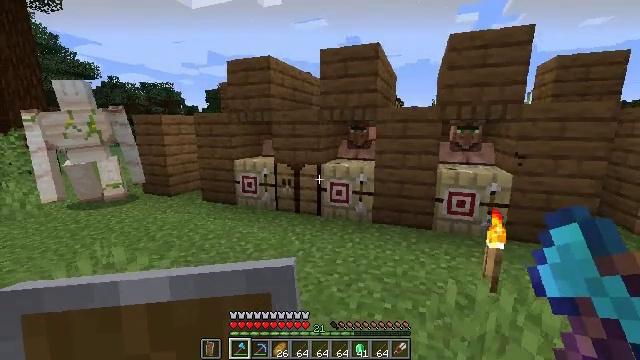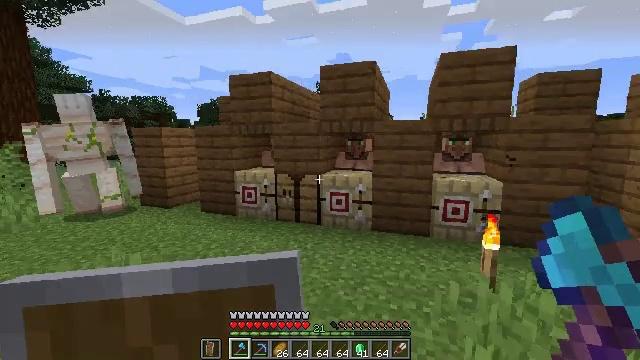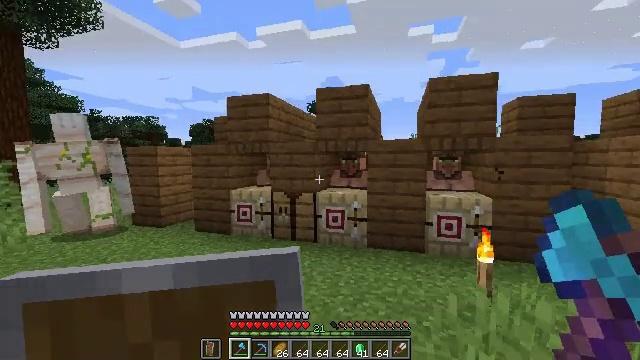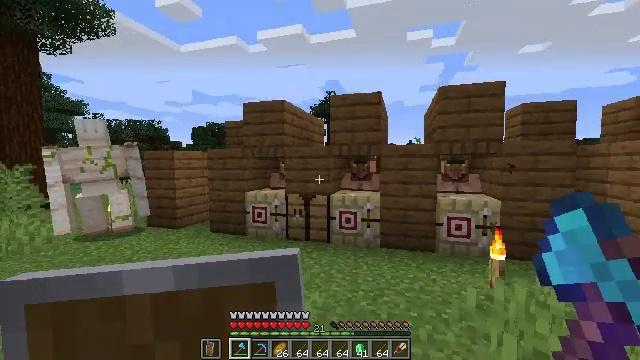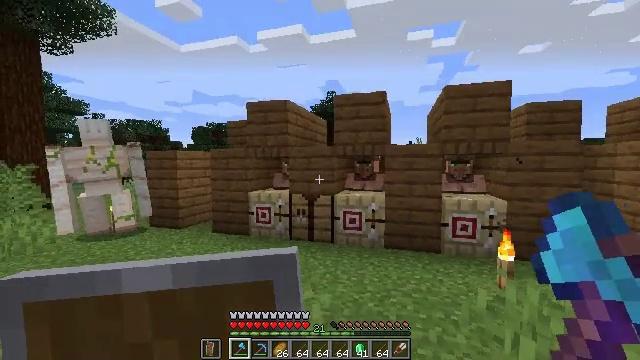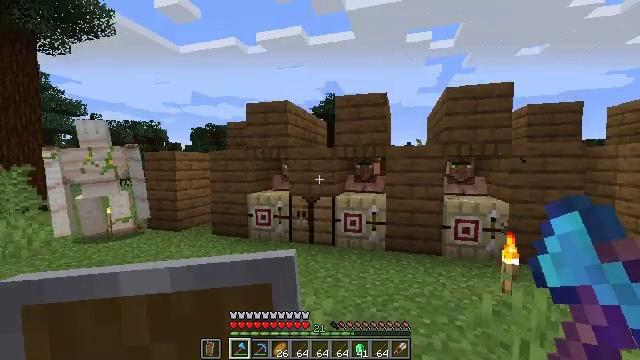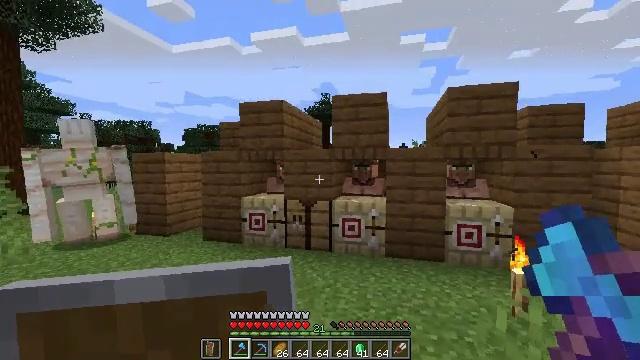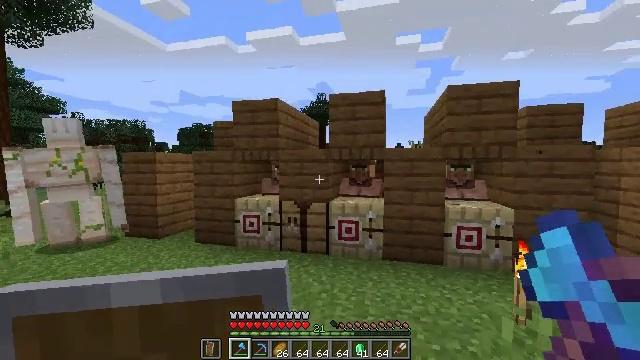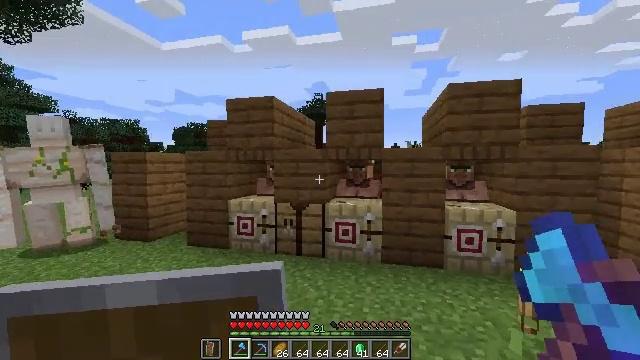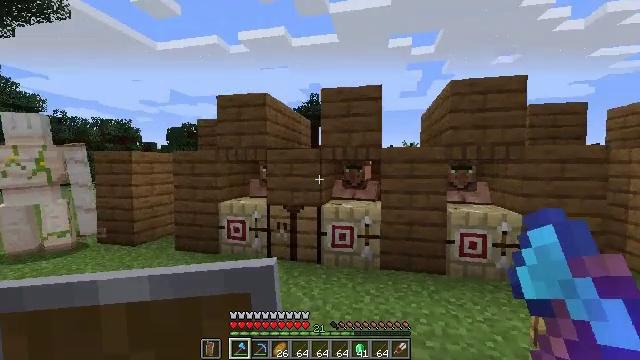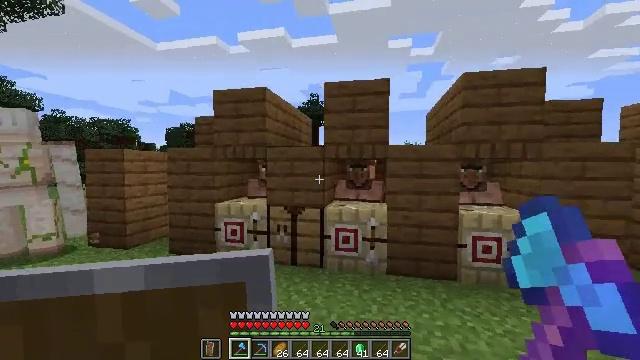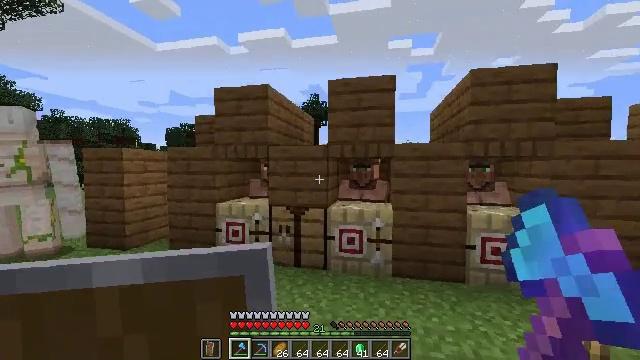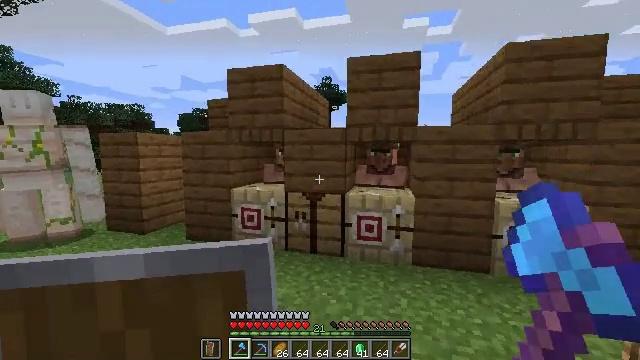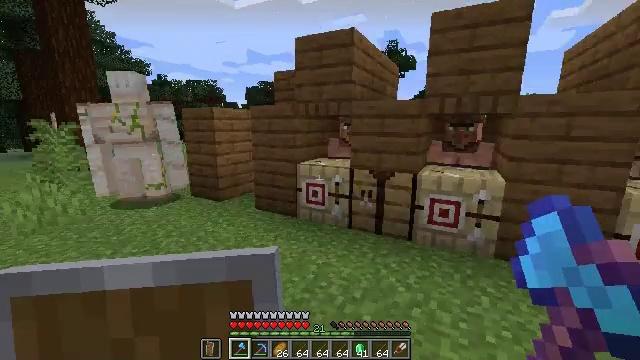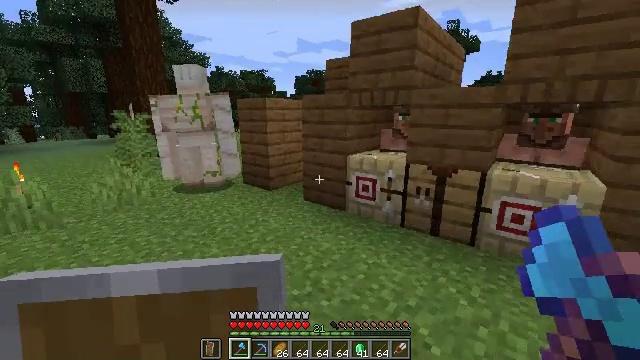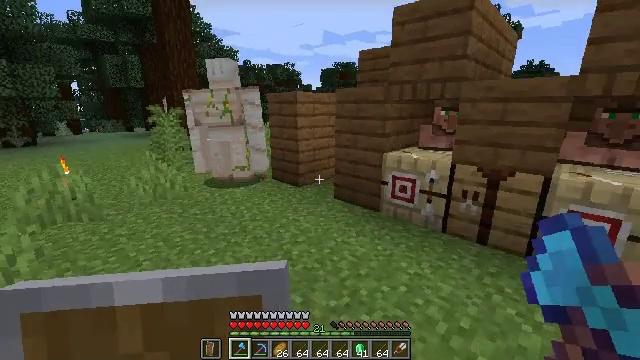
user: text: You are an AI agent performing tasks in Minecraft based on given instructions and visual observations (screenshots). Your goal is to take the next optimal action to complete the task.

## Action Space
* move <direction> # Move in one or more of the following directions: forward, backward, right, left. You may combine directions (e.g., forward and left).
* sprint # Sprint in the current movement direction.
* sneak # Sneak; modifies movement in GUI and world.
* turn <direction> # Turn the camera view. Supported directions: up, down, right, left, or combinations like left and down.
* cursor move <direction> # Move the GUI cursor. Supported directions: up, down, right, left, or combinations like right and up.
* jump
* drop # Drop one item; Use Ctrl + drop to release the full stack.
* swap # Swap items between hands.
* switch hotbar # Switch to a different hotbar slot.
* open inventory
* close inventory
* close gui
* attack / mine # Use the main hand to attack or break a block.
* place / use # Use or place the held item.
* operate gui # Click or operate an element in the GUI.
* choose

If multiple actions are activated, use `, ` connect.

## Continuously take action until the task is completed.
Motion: motion action
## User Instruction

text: Remove an iron helmet from the inventory.
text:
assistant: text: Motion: move back and move left, turn right and up
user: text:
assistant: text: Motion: move back and move left, turn right and up
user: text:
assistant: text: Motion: move left
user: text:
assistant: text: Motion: move forward
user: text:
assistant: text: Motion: move forward
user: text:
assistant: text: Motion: move forward, turn right
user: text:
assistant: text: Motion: move forward
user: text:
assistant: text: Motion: move forward
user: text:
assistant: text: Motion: move forward
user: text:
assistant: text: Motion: move forward and move left
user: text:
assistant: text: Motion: move forward and move left
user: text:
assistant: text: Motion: move forward and move left, turn left and down
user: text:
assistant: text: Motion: move forward and move left, turn left and down
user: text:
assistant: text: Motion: move forward and move left, turn left and down
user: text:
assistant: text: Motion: move forward and move left, turn left and down
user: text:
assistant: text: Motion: move forward and move left
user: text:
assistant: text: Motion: move forward and move left
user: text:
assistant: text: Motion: move forward and move left
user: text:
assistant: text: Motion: move forward
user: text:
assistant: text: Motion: move forward
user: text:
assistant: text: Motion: move forward, turn right and up
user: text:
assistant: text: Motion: turn right and up
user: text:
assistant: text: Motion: turn right
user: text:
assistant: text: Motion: turn right
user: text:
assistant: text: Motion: turn right
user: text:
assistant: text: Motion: turn right
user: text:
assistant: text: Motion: turn right
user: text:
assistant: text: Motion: move forward, turn right
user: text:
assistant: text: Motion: move forward, turn right and down
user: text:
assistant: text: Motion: move forward, turn down